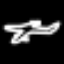
Label: airplane